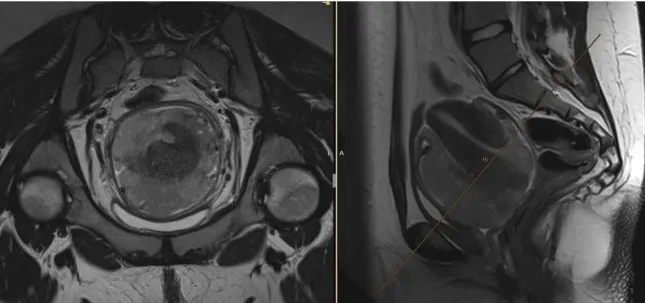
Baseline MRI of the uterine cervix SCCOHT. The cervical tumor grows atypically more around the uterus, than infiltrating it. Expansive tumor growth with pressing to the bladder or rectum, with no clear infiltration into adjacent organs.
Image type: radiology (mri)